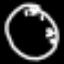
Label: clock